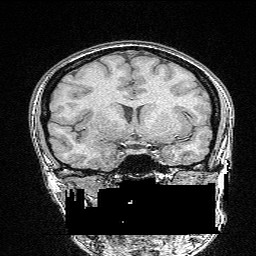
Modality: FLASH
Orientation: sagittal
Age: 25
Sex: female